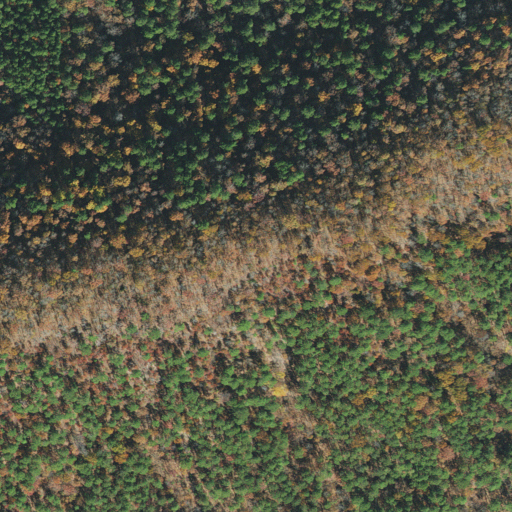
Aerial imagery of mountain in Arkansas named Hog Jaw Mountain containing mixed forest, deciduous forest, and evergreen forest